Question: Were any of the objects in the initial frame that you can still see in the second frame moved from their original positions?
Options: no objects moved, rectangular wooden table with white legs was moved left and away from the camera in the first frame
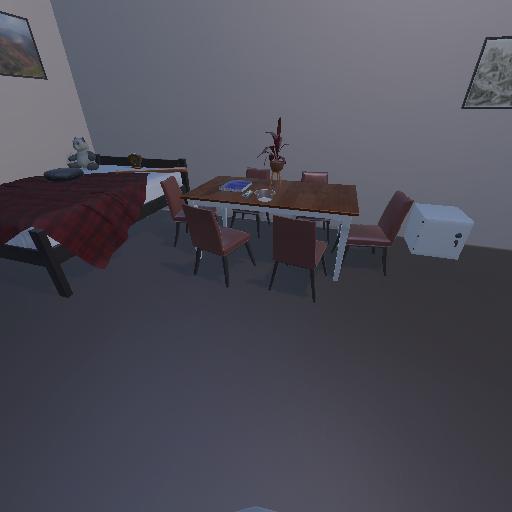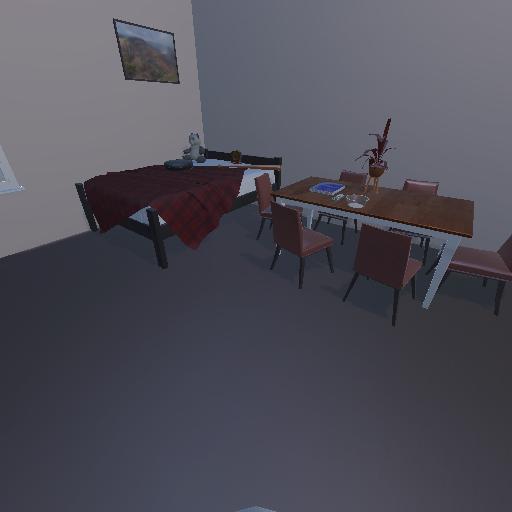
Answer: no objects moved